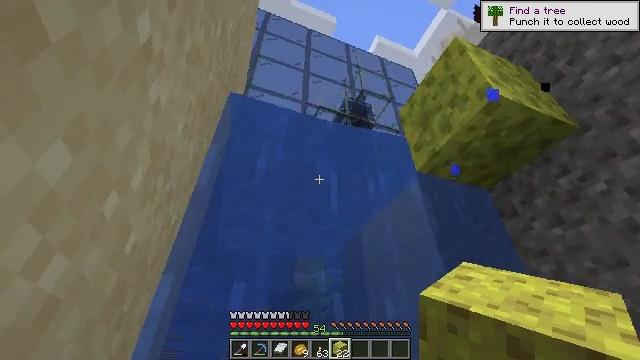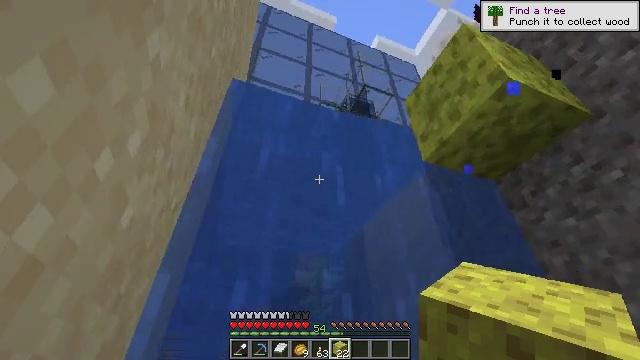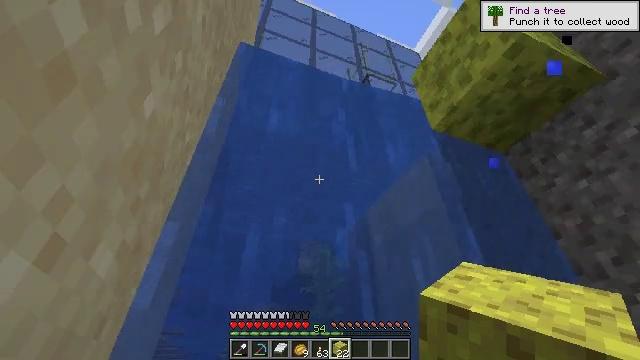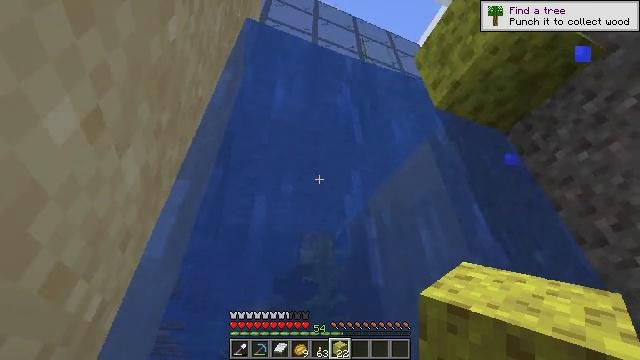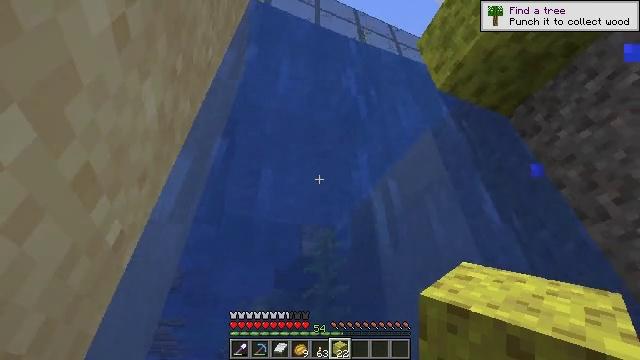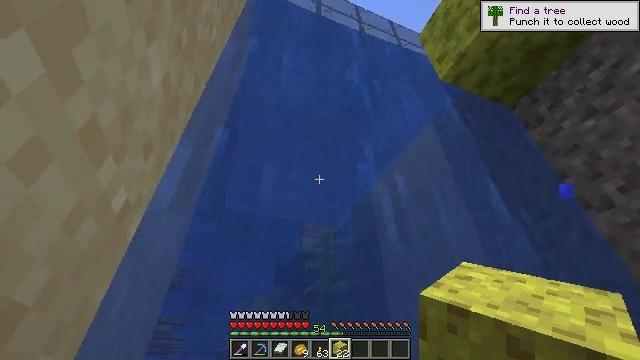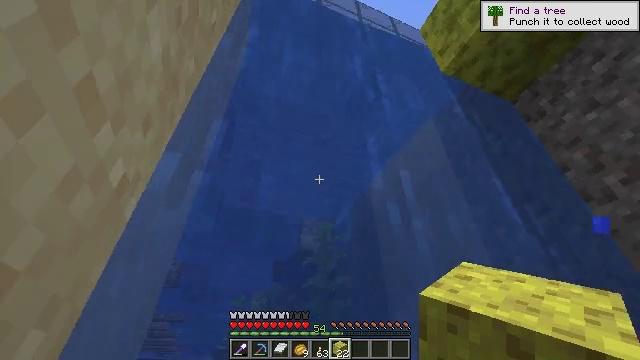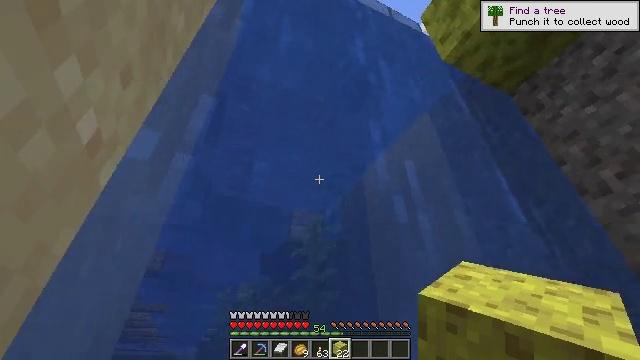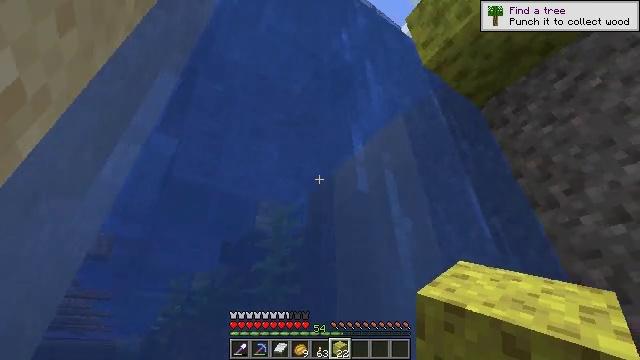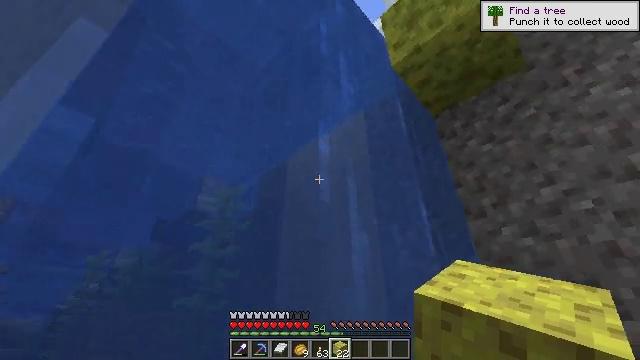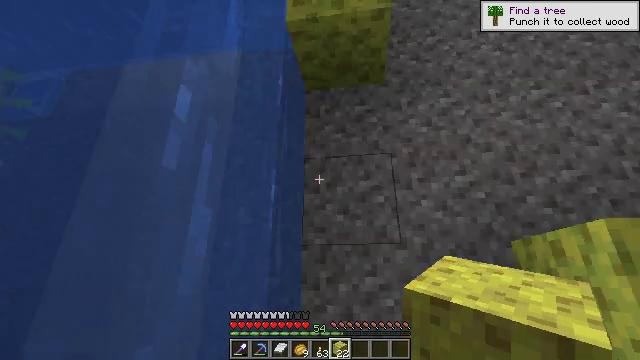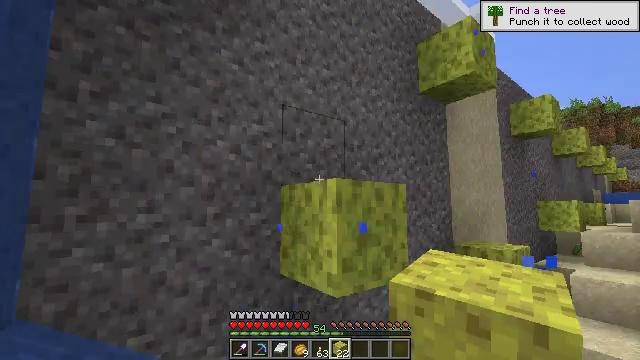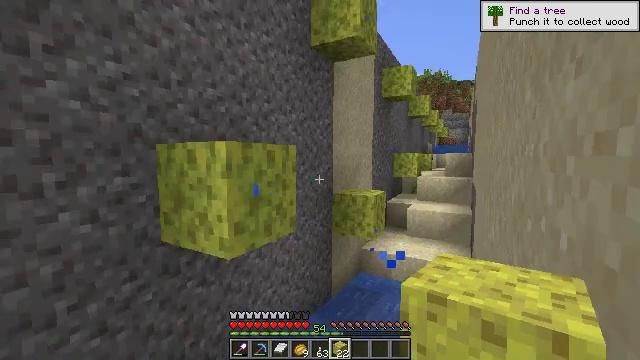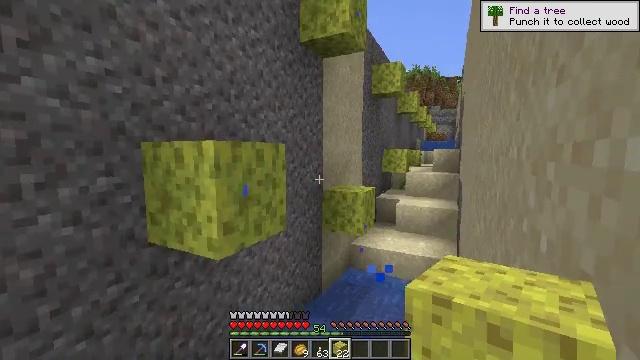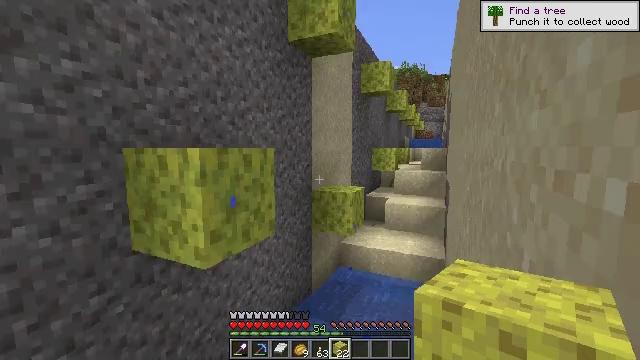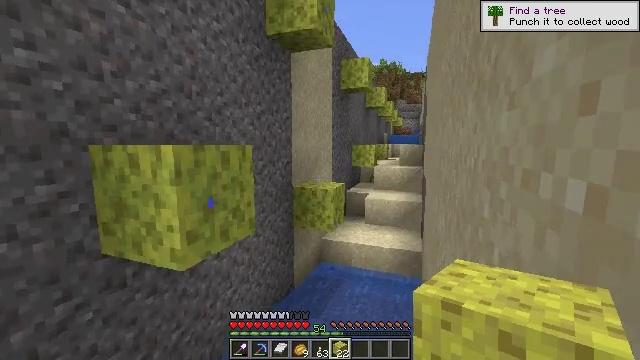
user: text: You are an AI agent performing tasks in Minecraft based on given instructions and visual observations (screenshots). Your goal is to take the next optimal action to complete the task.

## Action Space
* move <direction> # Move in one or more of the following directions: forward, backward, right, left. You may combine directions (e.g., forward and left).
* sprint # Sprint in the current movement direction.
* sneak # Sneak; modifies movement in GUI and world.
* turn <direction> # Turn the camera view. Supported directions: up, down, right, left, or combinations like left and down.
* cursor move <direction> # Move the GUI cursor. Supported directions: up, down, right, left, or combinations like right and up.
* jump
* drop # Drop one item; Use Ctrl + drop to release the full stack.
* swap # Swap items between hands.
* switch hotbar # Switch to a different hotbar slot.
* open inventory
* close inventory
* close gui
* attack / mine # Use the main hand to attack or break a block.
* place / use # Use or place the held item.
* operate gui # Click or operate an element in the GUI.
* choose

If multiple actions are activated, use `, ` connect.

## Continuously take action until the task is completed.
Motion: motion action
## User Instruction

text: Gather a wet sponge from the ocean.
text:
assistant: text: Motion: move forward and move left, jump
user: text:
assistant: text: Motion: move forward and move left, jump
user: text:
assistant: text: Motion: move forward and move left, jump
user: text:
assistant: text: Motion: move forward and move left, jump
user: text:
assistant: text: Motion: move forward and move left, jump
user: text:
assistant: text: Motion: move forward and move left, jump
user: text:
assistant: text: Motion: move forward and move left, turn right and down, jump
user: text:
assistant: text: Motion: move forward and move left, turn right and down, jump
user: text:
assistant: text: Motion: move forward and move left, turn right and down, jump
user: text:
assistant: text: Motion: turn right and down, jump
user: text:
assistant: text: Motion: turn right and down, jump
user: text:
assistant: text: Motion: turn right and down
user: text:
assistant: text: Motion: turn right and down
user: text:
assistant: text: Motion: turn right
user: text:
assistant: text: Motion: turn right
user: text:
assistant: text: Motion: turn right
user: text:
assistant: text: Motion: no_op
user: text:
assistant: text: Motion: move forward
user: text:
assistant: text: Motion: move forward
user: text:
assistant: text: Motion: move forward
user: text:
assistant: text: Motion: move forward
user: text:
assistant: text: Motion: move forward
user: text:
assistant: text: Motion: move forward
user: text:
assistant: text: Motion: move forward and move right
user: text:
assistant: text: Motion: move forward and move right
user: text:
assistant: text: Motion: move forward and move right
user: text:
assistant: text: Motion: move forward and move right
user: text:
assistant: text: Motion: move forward
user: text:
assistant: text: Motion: move forward
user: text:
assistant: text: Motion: move forward